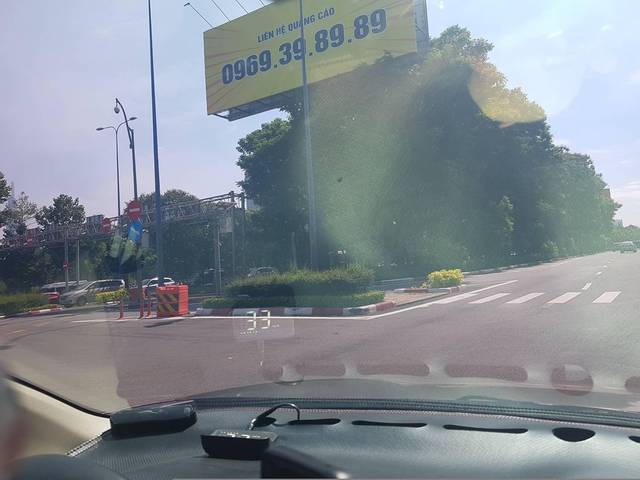
Region: Vietnam
Coordinates: 10.773, 106.723